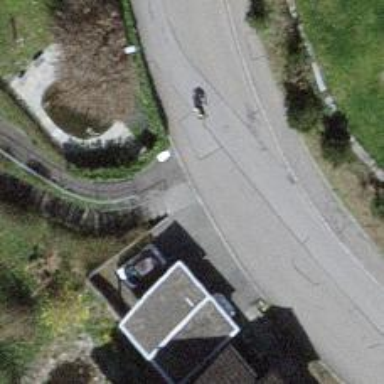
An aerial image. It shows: Kerb barrier.